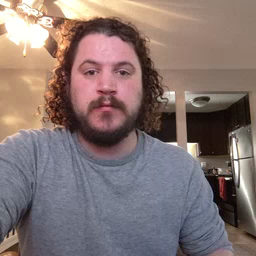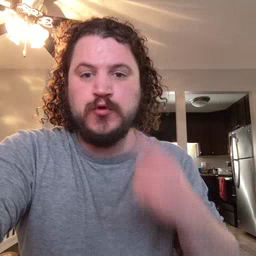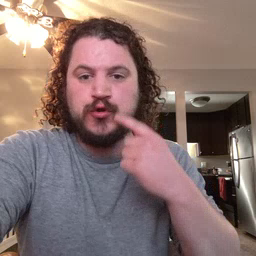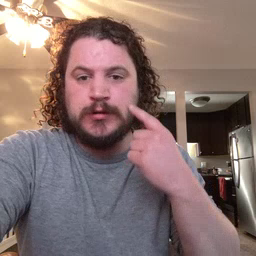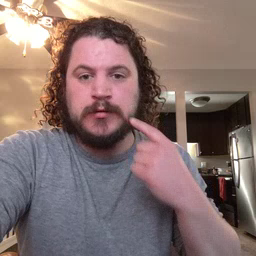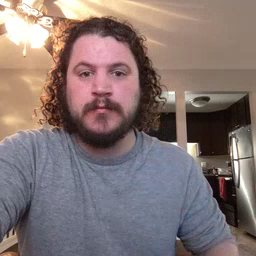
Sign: cheek